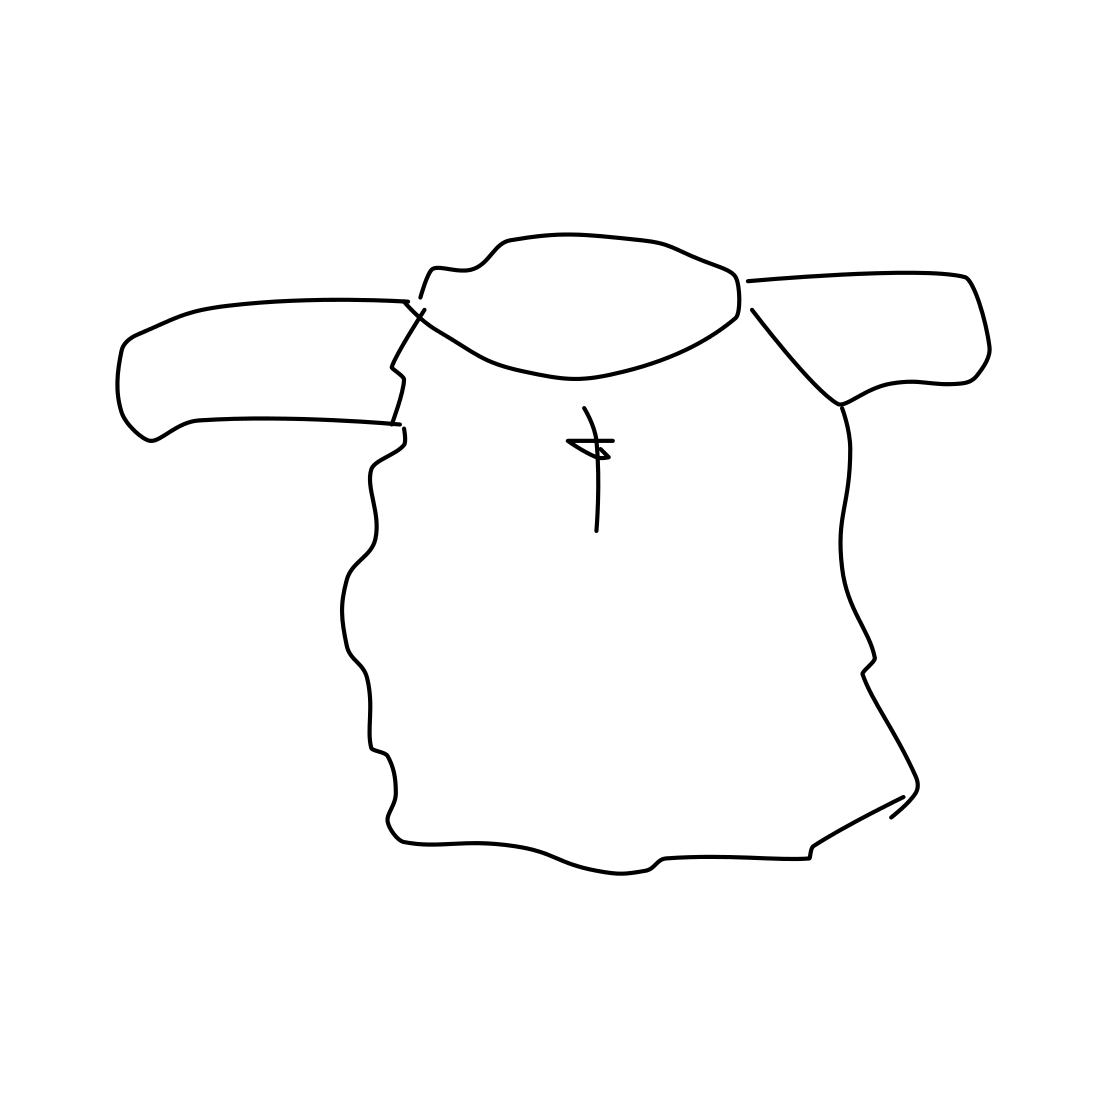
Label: t-shirt